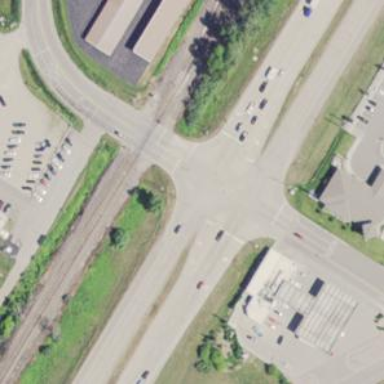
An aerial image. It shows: Trunk link highway.